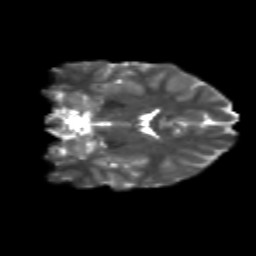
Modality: T2w
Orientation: coronal
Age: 13
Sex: female
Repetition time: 9.4 s
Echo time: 0.089 s